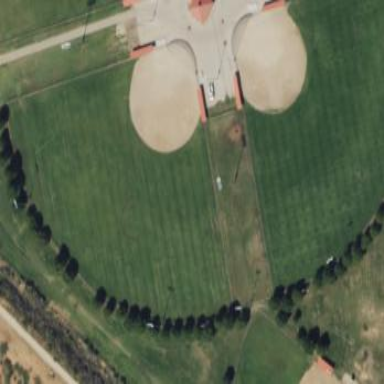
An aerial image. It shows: Baseball pitch for leisure land activities.